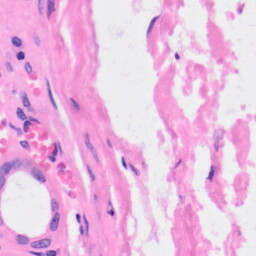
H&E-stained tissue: Kidney